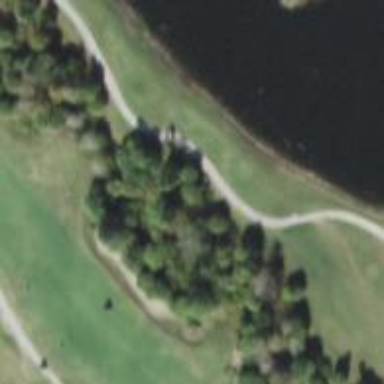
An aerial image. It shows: Path designated for golf carts.